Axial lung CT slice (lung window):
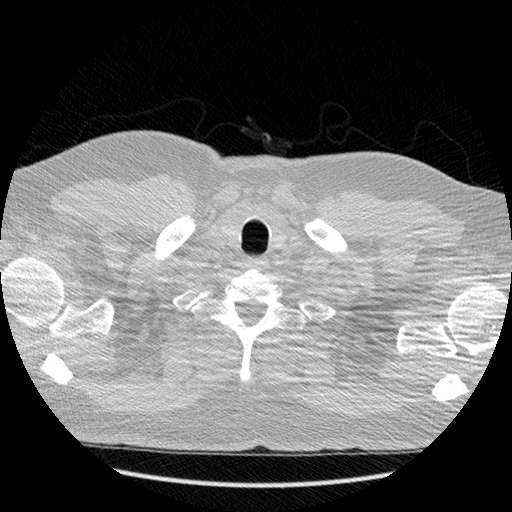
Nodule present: no